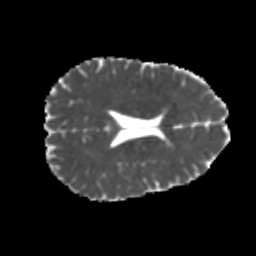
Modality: MD
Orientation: axial
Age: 23
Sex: male
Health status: healthy
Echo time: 0.074 s